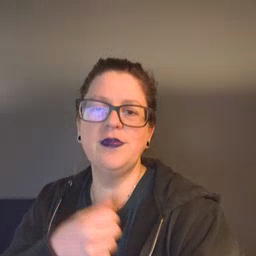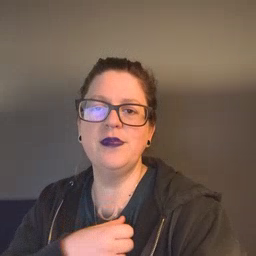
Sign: milk